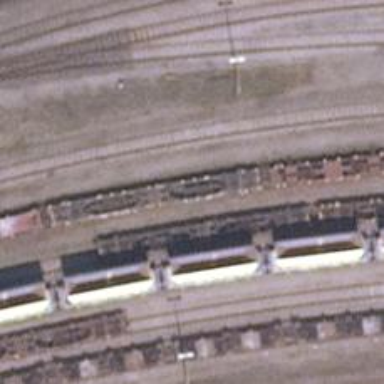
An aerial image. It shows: Railway siding with rails.